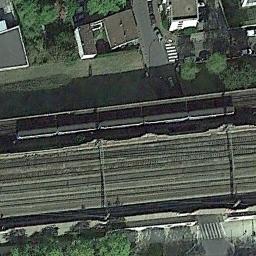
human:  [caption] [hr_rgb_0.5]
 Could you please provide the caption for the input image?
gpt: There are many buildings of different shapes beside the railway .

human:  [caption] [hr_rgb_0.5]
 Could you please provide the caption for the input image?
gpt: There is a train passing by in the picture .

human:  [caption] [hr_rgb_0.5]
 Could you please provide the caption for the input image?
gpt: These railways have a train on the track and some buildings are on one side of the railways .

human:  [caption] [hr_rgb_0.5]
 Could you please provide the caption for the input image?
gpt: The railway is next to some trees and grass .

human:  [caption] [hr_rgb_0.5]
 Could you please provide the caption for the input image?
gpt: There are some buildings beside the railway with a black train .